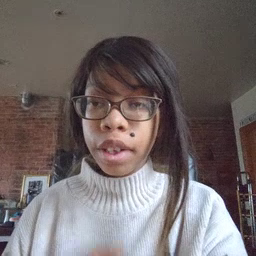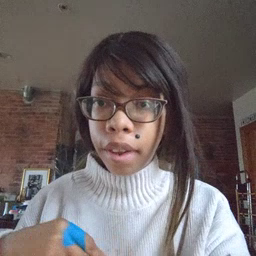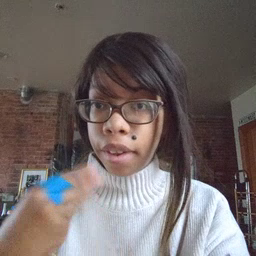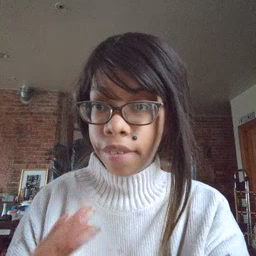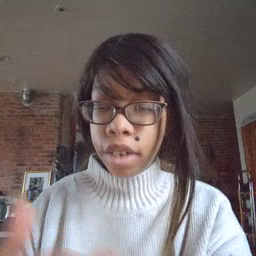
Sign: give